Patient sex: M
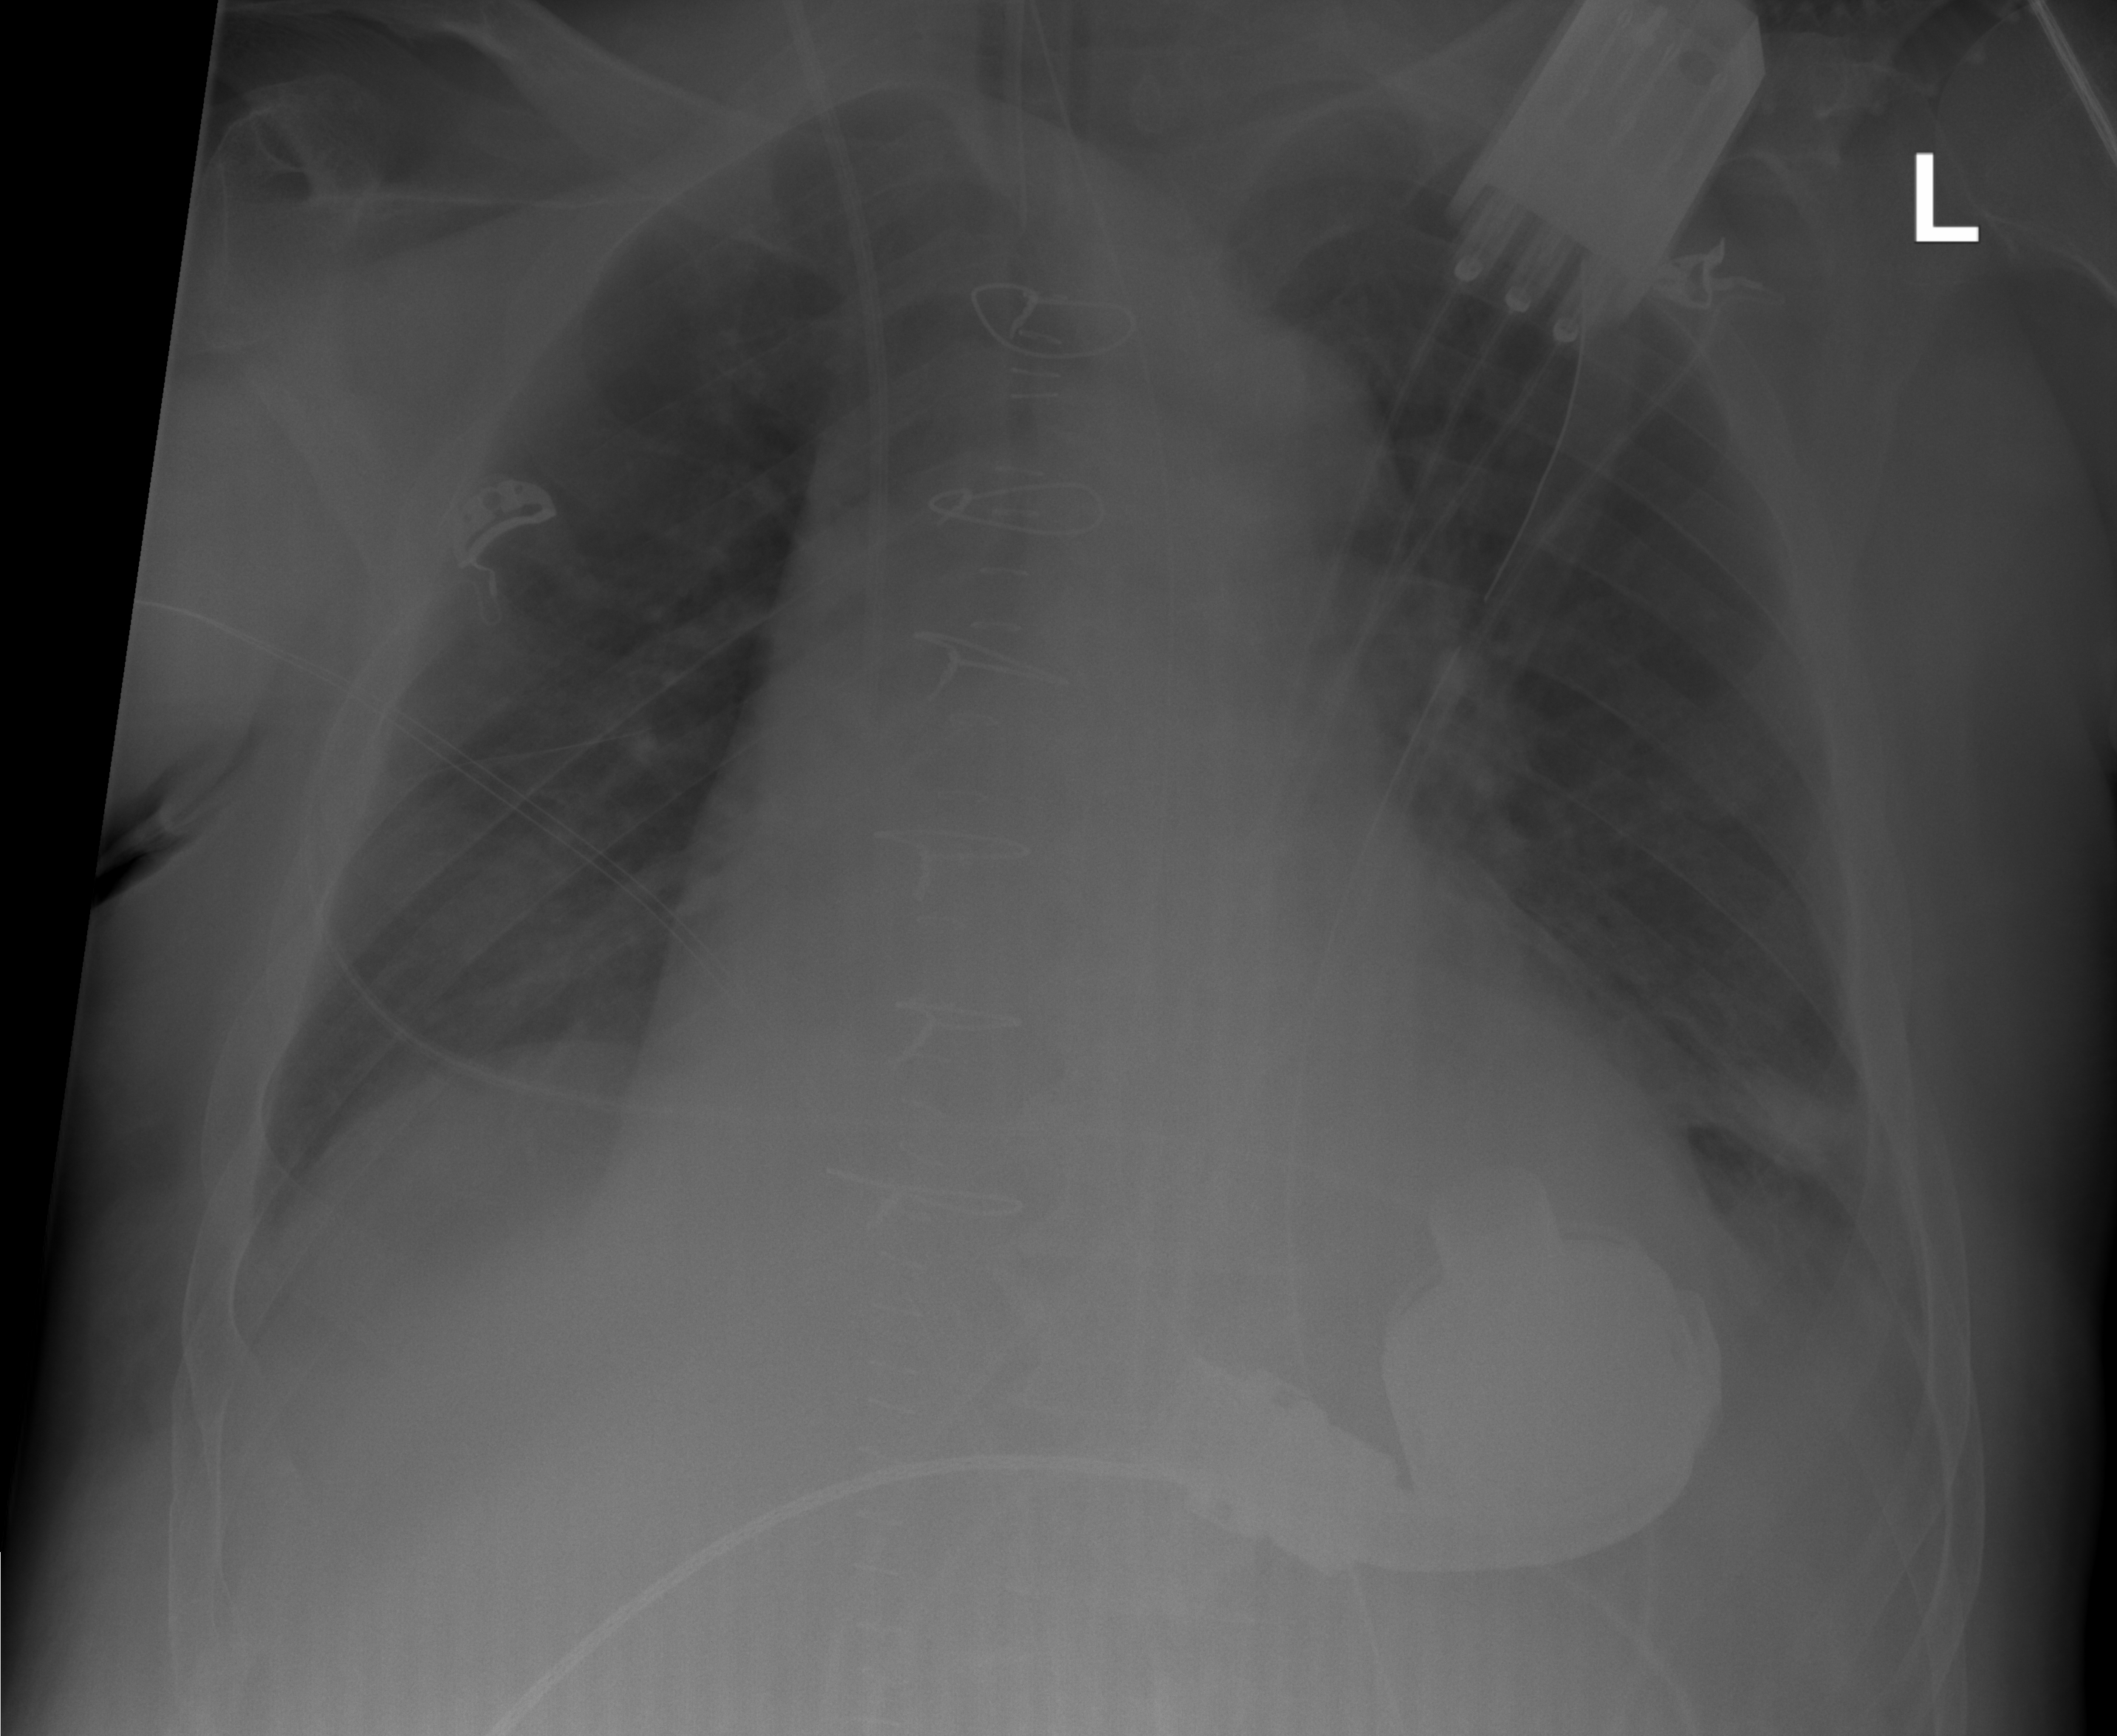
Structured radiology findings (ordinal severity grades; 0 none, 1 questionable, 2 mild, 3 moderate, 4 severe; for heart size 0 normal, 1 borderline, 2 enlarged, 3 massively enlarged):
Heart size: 2
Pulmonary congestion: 0
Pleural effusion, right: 0
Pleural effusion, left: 2
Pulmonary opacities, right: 0
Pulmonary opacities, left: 0
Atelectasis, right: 0
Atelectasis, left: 2